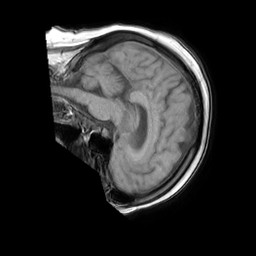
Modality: T1w
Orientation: sagittal
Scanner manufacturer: philips
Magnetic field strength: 1.5 T
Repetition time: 0.188 s
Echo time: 0.001854 s